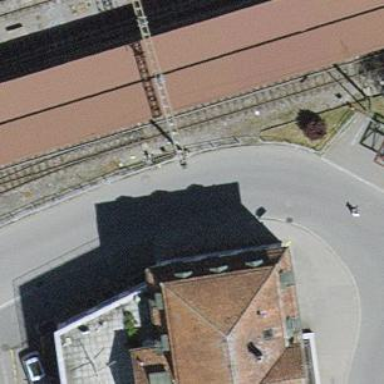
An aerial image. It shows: Narrow-gauge railway track electrified by contact line.